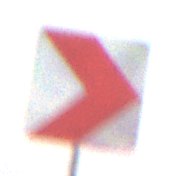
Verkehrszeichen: RichtungstafelnInKurvenKleinLinks
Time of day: MorningAfternoon
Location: Outdoor (Nature)
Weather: PartlyCloudy
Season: NotSpecified
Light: Natural